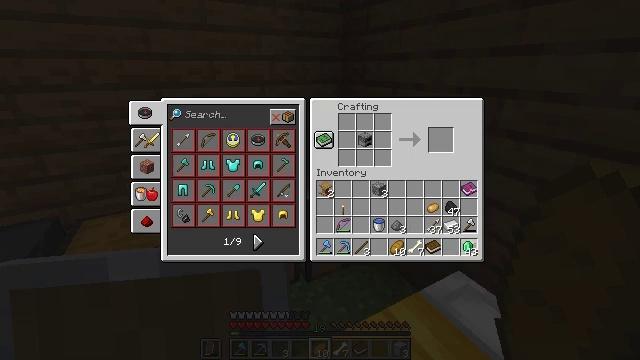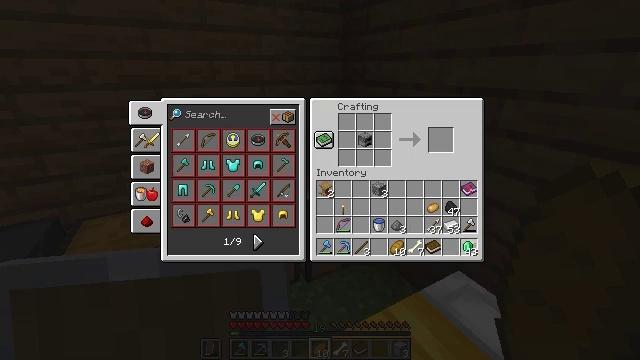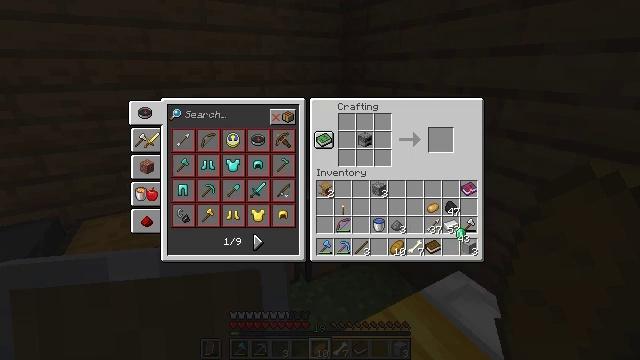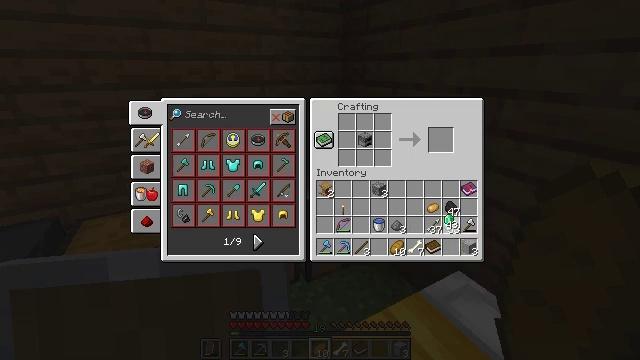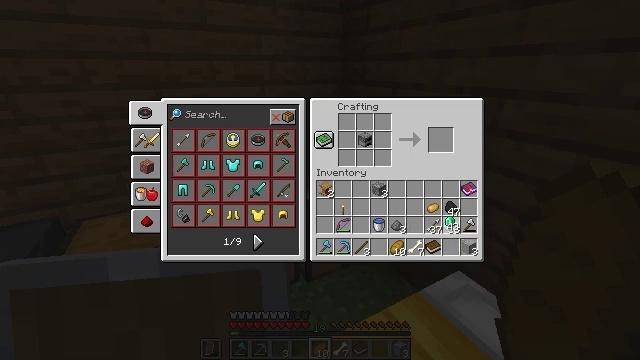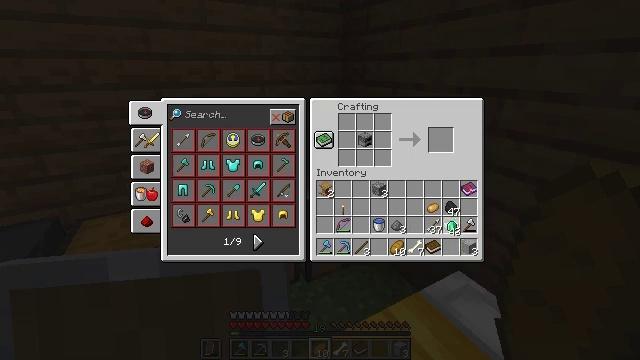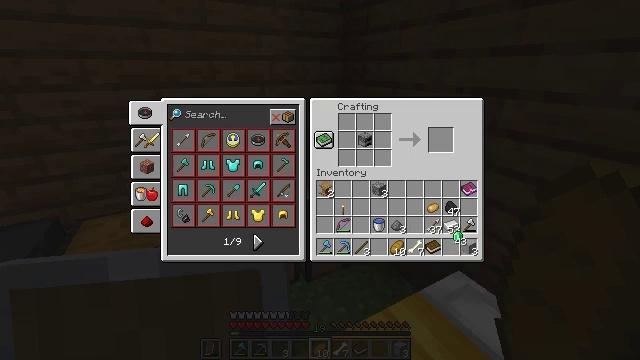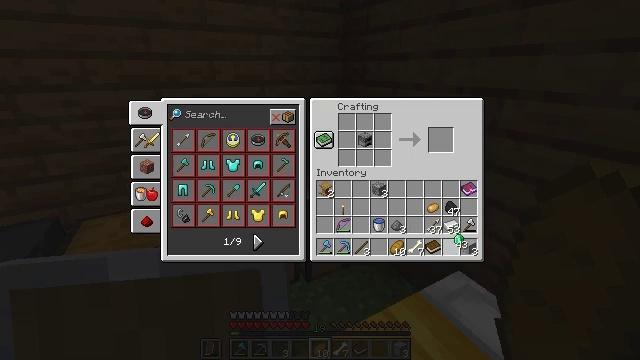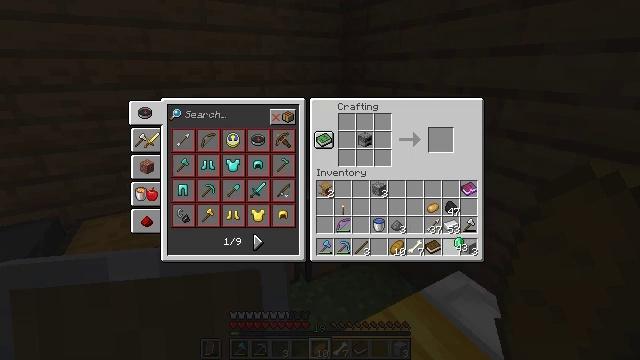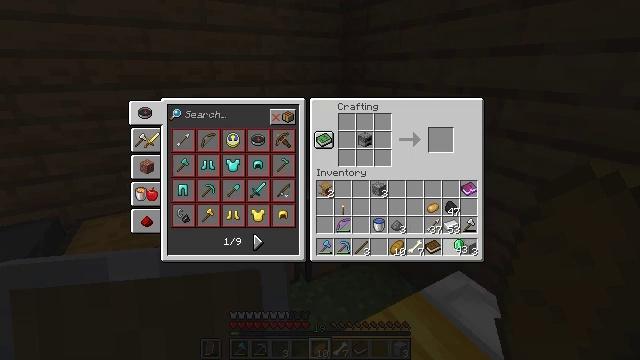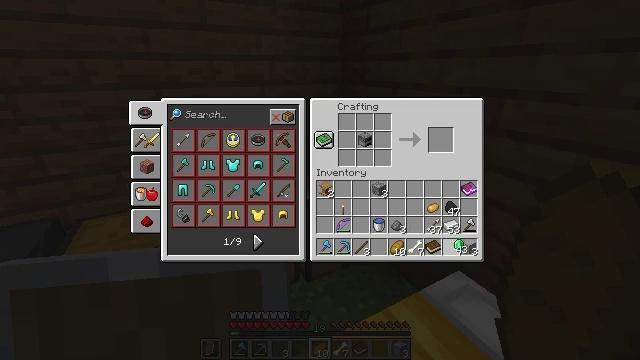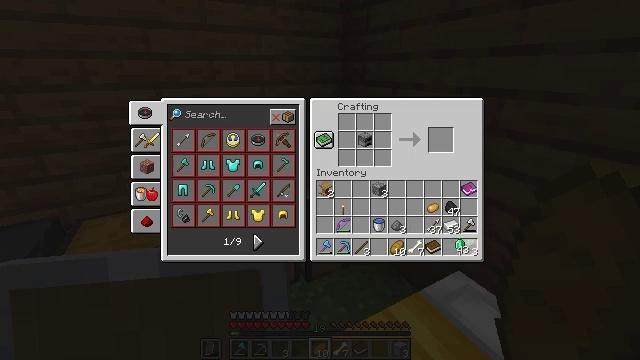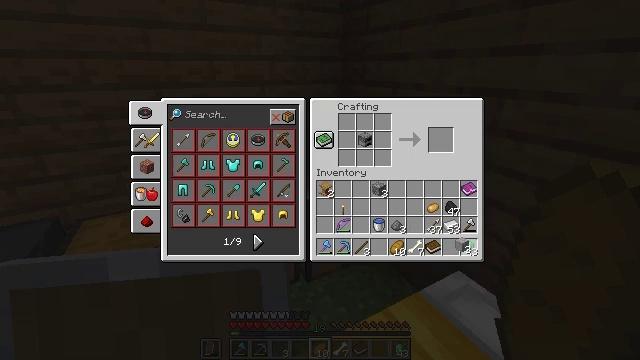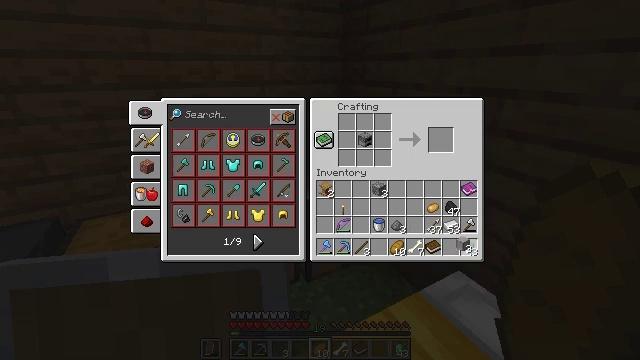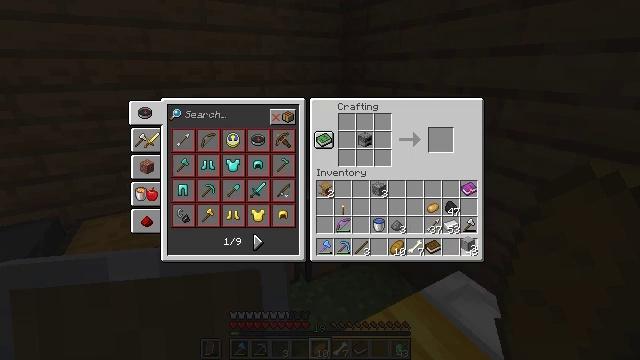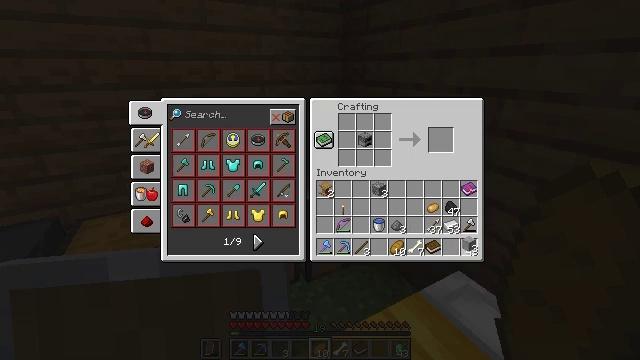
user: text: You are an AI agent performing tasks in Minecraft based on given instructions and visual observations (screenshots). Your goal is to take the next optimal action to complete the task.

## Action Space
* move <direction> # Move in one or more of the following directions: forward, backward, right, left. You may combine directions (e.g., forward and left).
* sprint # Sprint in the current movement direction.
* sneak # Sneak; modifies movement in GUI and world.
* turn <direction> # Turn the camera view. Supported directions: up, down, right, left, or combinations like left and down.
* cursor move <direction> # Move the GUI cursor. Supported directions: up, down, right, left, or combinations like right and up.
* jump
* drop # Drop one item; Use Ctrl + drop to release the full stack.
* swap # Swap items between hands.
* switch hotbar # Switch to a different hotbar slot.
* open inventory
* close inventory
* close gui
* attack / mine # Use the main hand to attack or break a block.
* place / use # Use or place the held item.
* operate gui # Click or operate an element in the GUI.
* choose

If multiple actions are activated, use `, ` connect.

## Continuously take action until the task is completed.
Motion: motion action
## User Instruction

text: Make a blast furnace with a furnace, iron ingots, and smooth stone.
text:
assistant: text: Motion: no_op
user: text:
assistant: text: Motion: cursor move left and up
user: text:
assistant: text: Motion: cursor move left and up
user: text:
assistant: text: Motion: no_op
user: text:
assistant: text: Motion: no_op
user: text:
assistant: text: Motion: cursor move down
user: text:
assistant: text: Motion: no_op
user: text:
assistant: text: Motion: no_op
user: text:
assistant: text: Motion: operate gui
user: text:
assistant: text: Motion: operate gui
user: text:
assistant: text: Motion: operate gui
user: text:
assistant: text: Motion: no_op
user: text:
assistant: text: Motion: no_op
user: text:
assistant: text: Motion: no_op
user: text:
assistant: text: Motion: no_op
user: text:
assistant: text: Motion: operate gui
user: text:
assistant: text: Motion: operate gui
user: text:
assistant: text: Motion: operate gui
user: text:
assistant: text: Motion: no_op
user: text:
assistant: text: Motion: no_op
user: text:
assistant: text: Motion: no_op
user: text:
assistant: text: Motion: no_op
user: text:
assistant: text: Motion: cursor move left and up
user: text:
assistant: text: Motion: cursor move left and up
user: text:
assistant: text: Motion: cursor move left and up
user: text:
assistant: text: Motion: no_op
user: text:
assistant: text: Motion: cursor move right and down
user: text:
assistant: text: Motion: cursor move right and down
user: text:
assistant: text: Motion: cursor move down
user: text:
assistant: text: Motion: no_op